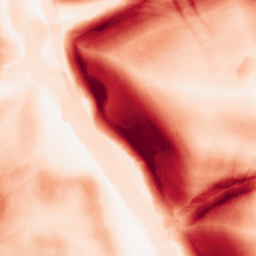
Category: morphological
Decomposition family: morphological_gradient
Decomposition parameters: size: 15
shape: square
Upsampling method: fft_zeropad
Upsampling parameters: scale: 4
Upsampling scale: 4